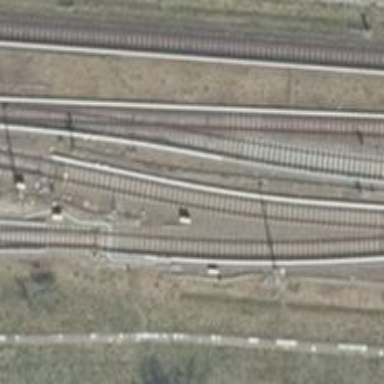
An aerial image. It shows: Railway switch with the turnout side on the left.